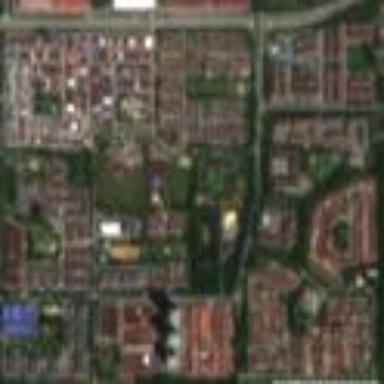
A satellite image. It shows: Residential neighbourhood.